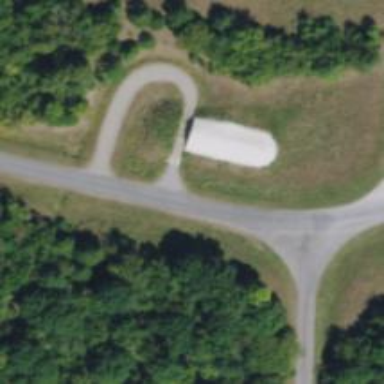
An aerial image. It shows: Military bunker.